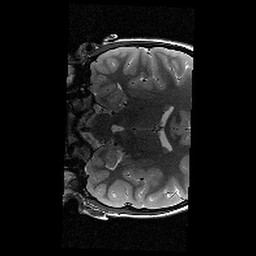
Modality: T2w
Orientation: coronal
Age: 10
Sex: female
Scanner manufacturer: siemens
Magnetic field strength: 3 T
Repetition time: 9.23 s
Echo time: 0.067 s